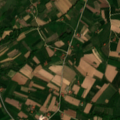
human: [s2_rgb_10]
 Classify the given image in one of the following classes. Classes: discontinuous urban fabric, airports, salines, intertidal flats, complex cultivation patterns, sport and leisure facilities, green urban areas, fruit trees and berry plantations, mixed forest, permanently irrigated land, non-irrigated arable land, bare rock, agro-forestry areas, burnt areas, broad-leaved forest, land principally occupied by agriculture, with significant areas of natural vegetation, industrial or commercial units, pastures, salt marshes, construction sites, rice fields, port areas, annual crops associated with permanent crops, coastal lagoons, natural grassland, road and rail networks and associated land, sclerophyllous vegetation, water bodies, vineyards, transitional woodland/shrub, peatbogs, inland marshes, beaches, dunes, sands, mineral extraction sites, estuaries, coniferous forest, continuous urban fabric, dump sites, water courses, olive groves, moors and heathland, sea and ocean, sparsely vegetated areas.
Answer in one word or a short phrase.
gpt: complex cultivation patterns